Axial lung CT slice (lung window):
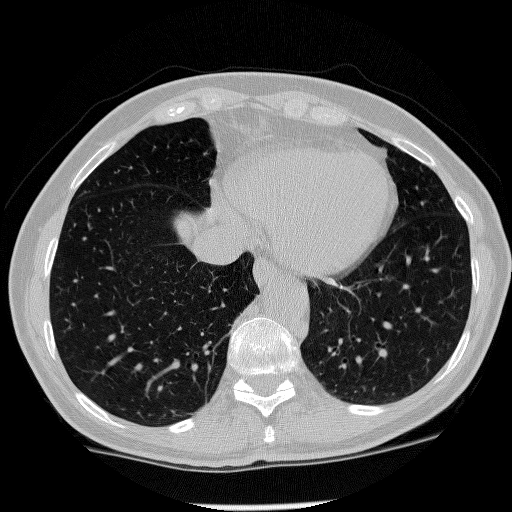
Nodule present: no